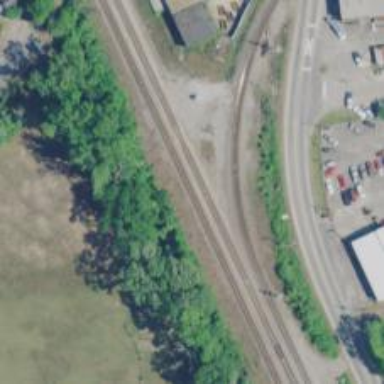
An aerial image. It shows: Railway signal.